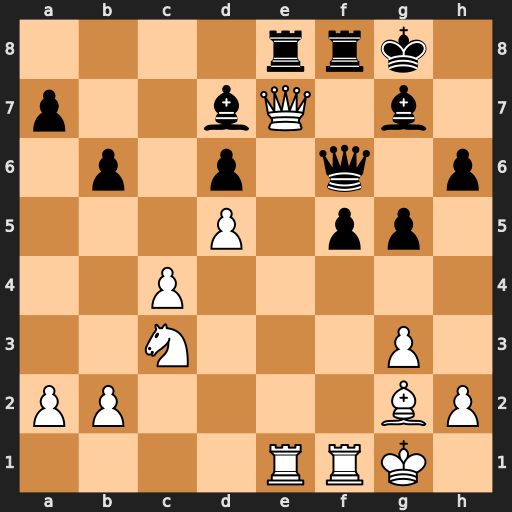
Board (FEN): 4rrk1/p2bQ1b1/1p1p1q1p/3P1pp1/2P5/2N3P1/PP4BP/4RRK1
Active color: w
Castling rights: -
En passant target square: -
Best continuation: Qxd7 Rxe1 Rxe1